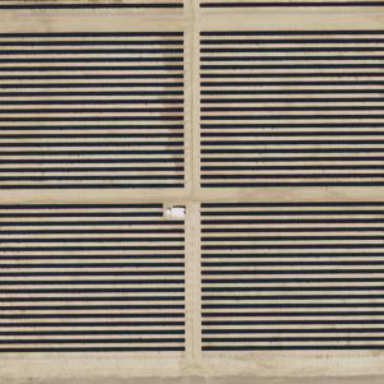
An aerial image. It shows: Solar power generator utilizing photovoltaic panels.